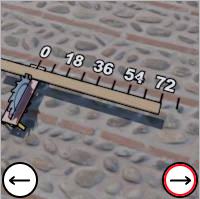
Task: length
Answer: 72
First scale value: 18.0